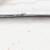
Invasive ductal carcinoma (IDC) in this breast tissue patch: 0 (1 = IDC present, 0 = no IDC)